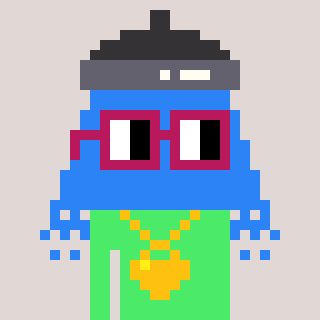
a pixel art character with square dark red glasses, a shower-shaped head and a teal-colored body on a warm background